Field crop: maize
Growth stage: 2
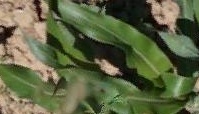
Species: maize